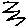
Label: zigzag